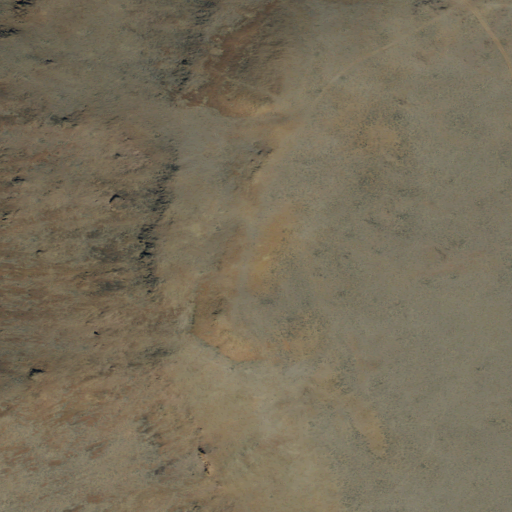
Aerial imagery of mountain in Idaho named Table Mountain containing only shrub